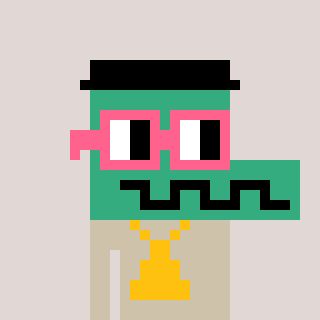
a pixel art character with square pink glasses, a crocodile-shaped head and a bege-colored body on a warm background